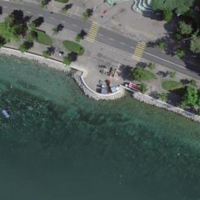
EUNIS habitat code: 53
Species observed at this site:
Corvus corone
Podiceps cristatus
Cyanistes caeruleus
Fulica atra
Anas platyrhynchos
Chloris chloris
Larus canus
Passer domesticus
Fringilla coelebs
Carduelis carduelis
Columba palumbus
Chroicocephalus ridibundus
Cosmos bipinnatus
Turdus merula
Phylloscopus collybita
Phalacrocorax carbo
Larus michahellis
Parus major
Erithacus rubecula
Mergus merganser
Milvus migrans
Aesculus hippocastanum